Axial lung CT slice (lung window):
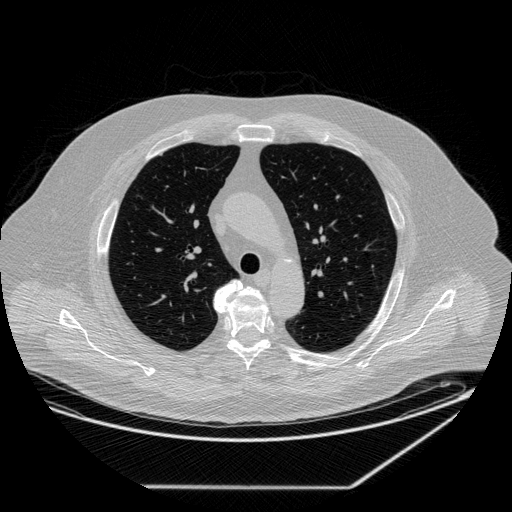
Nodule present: no